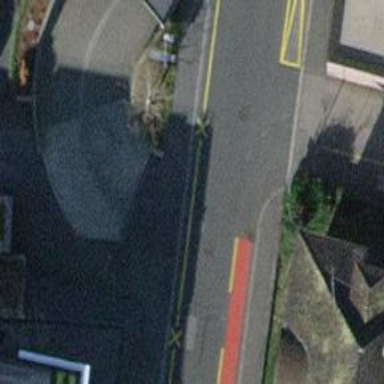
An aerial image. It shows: Residential road with asphalt surface. There are sidewalks on both sides of the road.